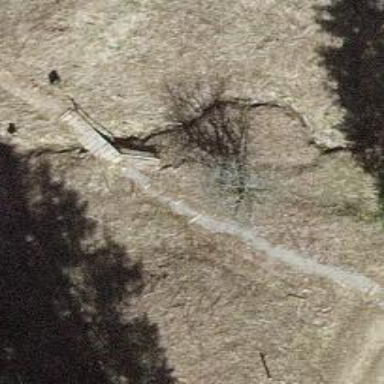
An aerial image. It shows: Path on bridge.